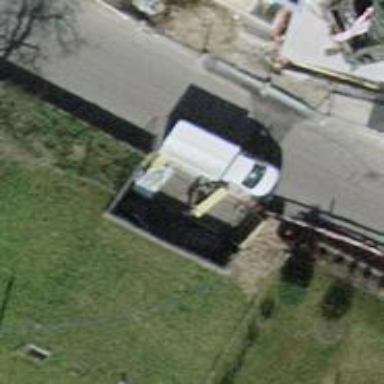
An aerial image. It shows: Power substation.